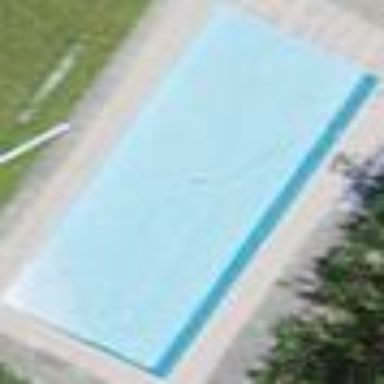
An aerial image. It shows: Swimming pool located in leisure land.